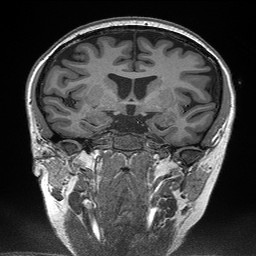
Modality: T1w
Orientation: sagittal
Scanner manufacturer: siemens
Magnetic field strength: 3 T
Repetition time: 2.3 s
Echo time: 0.00298 s